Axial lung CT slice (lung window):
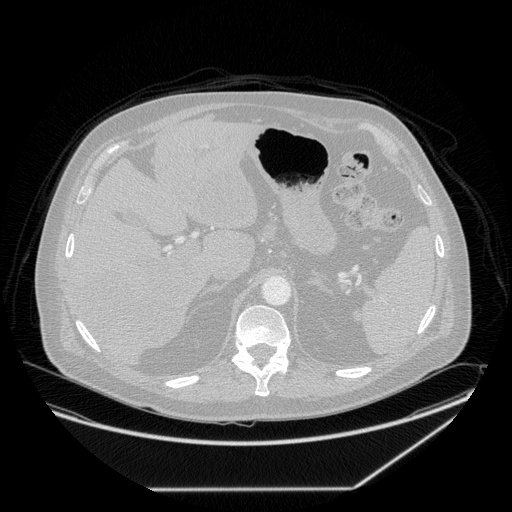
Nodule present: no